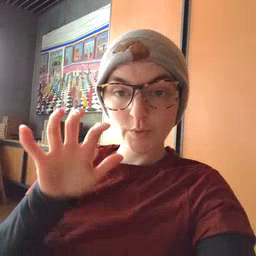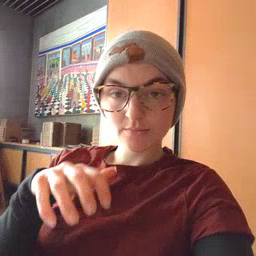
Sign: rain